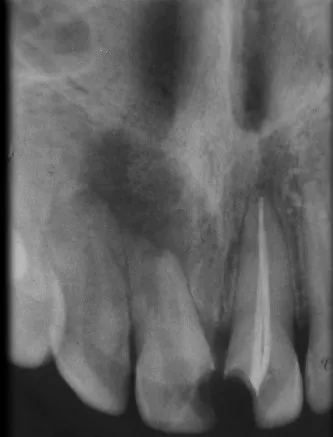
Maxillary right incisor of a 15-year-old male showing an infection induced communicating internal-external inflammatory root resorption and a related periapical inflammatory lesion in 11.
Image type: radiology (x_ray)